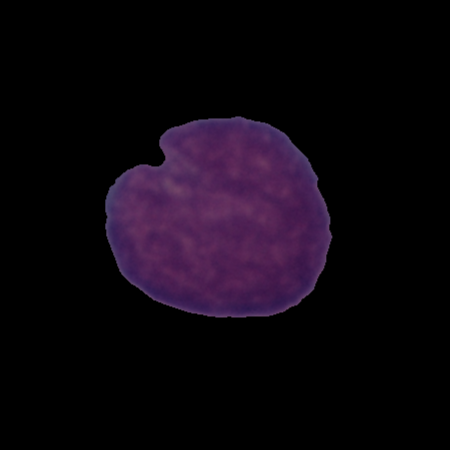
Label: healthy